Interaction volume radius: 10 \u00c5
Interaction volume height: 25 \u00c5
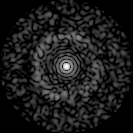
Disorder parameter: 0.8338